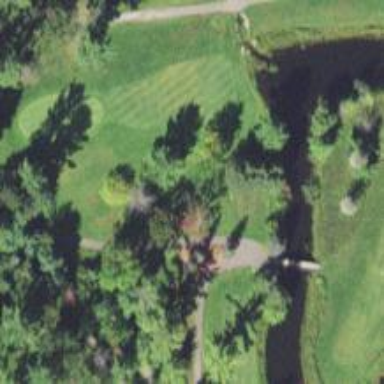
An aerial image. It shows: Path for golf carts.